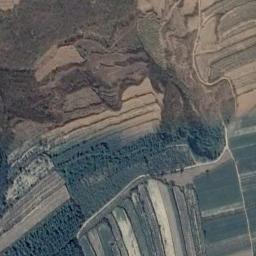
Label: terrace